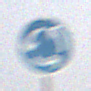
Verkehrszeichen: Kreisverkehr
Umgebung: Outdoor, Nature
Tageszeit: MorningAfternoon
Wetter: PartlyCloudy
Licht: Natural
Jahreszeit: NotSpecified
Kontrast: MediumContrast